Field crop: tomato
Growth stage: 1
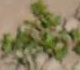
Species: portulaca